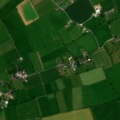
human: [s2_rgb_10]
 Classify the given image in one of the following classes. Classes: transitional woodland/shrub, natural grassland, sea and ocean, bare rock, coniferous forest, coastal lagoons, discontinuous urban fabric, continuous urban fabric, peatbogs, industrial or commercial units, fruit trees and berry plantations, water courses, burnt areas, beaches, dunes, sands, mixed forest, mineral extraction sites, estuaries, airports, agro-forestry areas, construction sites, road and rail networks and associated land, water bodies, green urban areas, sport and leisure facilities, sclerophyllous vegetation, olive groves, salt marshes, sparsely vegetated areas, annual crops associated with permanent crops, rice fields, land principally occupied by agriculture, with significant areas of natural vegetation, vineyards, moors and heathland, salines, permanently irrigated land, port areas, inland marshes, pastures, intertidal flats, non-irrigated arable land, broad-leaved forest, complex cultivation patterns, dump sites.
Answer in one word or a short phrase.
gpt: non-irrigated arable land, pastures